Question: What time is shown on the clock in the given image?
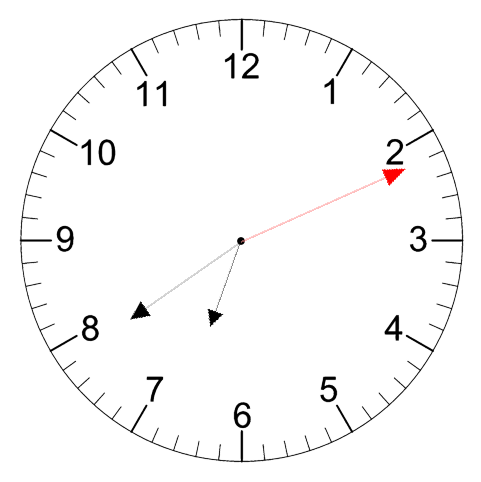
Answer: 06:39:11